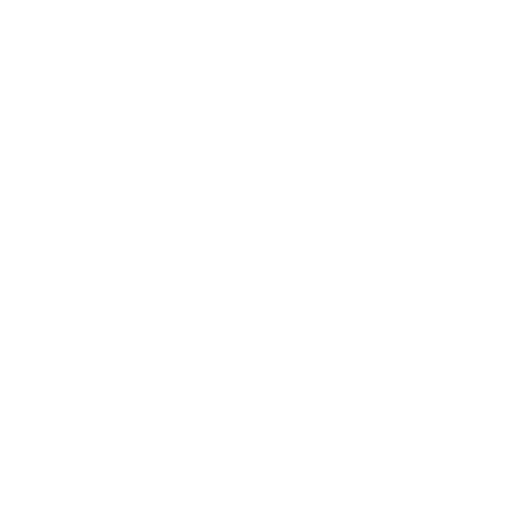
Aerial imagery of island in Alaska named Ducie Island containing only unknown